Field crop: maize
Growth stage: 2
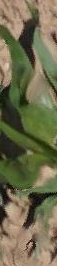
Species: maize